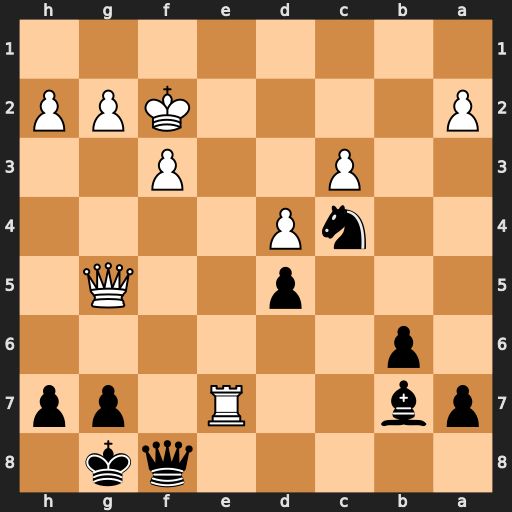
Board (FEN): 5qk1/pb2R1pp/1p6/3p2Q1/2nP4/2P2P2/P4KPP/8
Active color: b
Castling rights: -
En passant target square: -
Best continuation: h6 Rxg7+ Qxg7